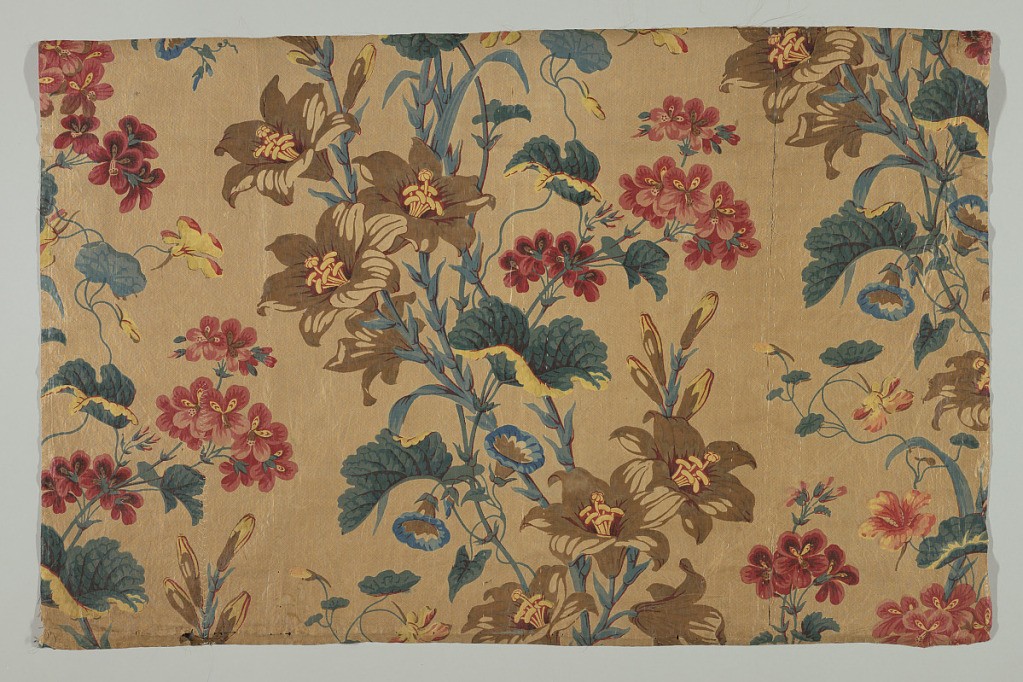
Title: Textile
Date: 1830–50
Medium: cotton Technique: printed by block and engraved roller on plain weave, glazed
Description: Large flowers in bright colors on a ground of pin-dots. Printed in brown, blue, yellow and red.